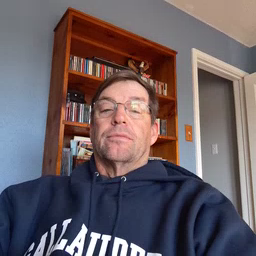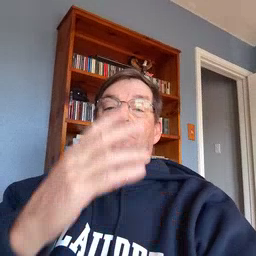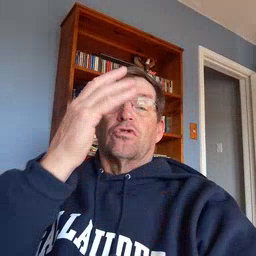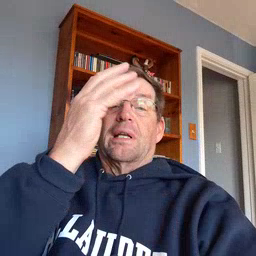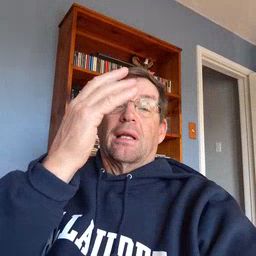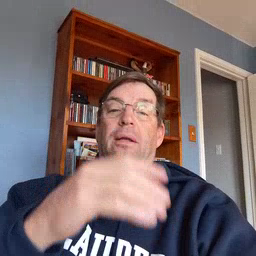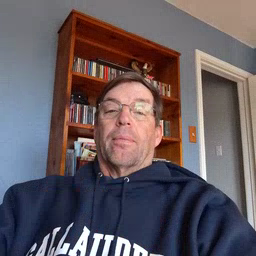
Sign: tree